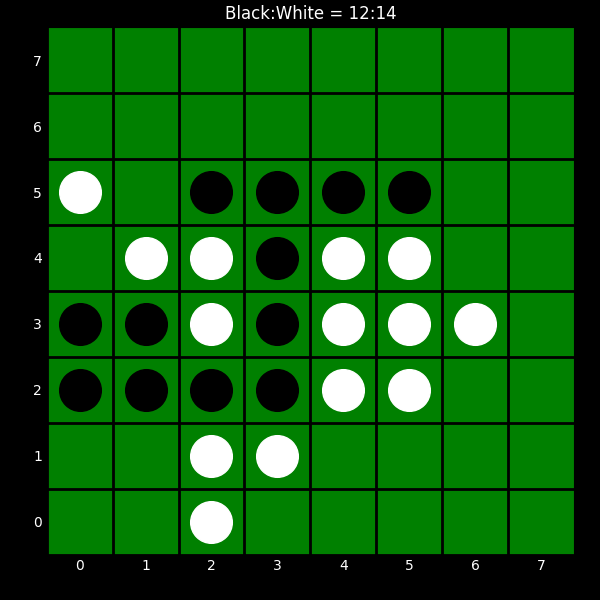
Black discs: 12
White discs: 14